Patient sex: M
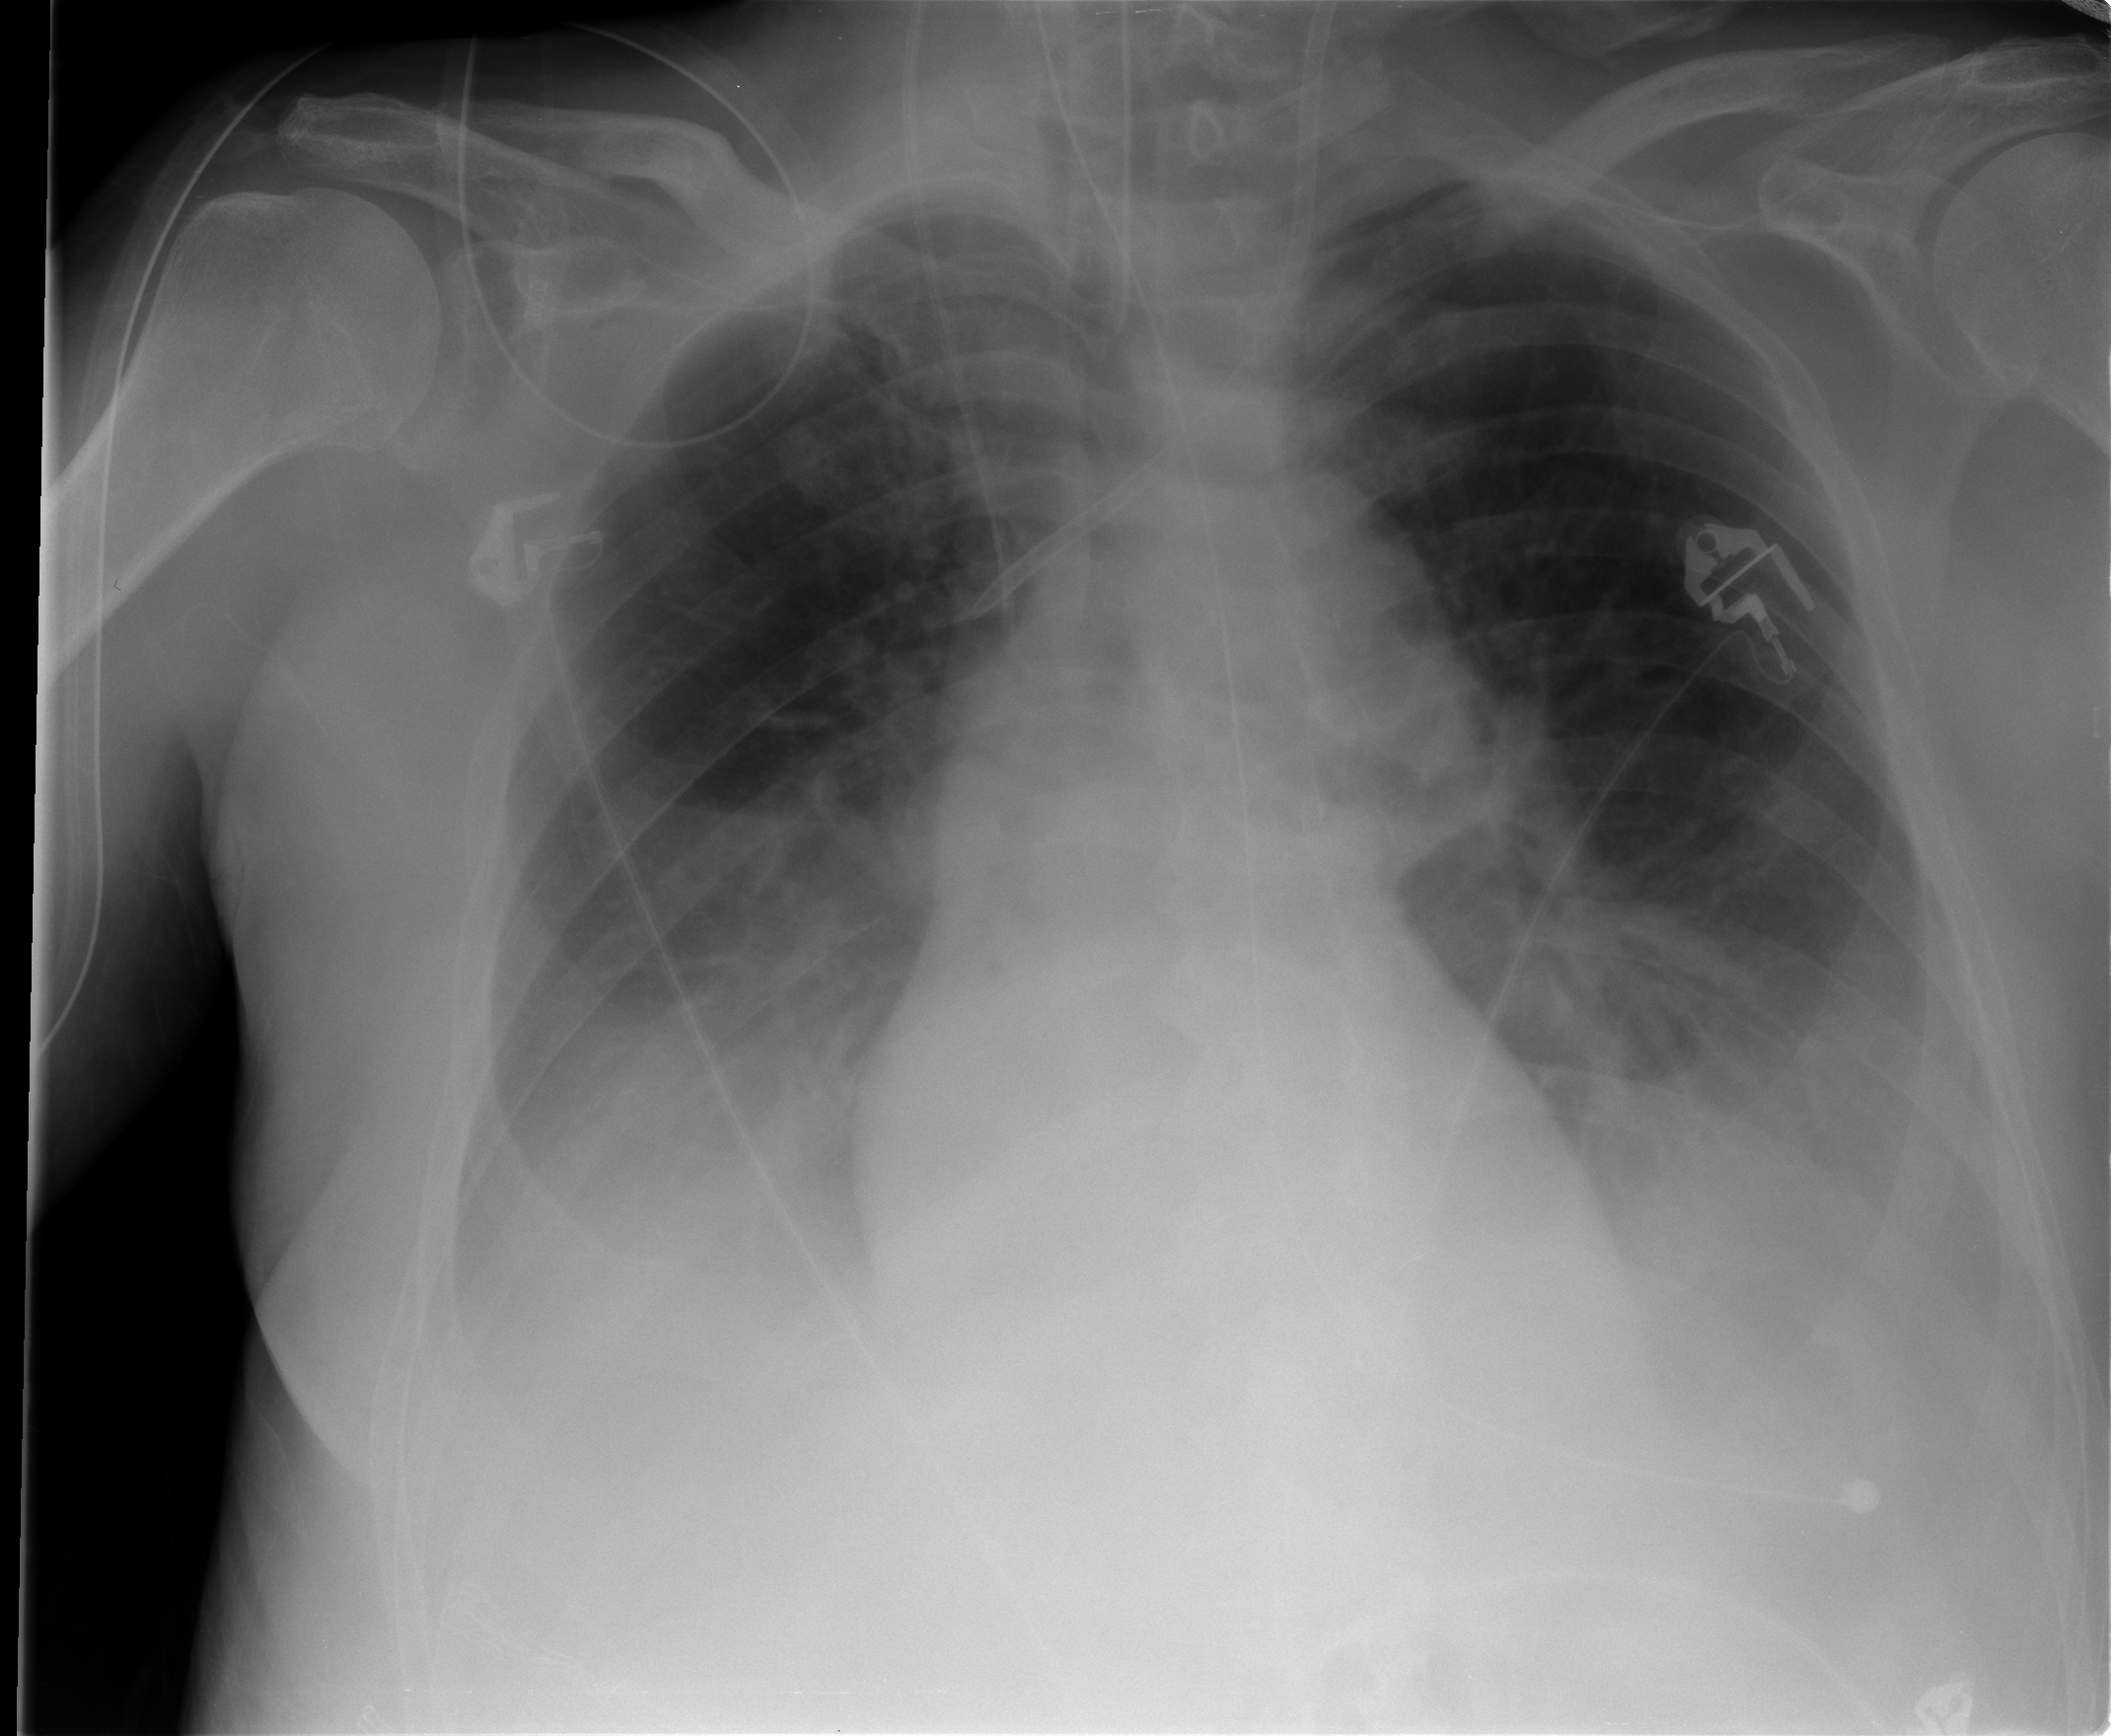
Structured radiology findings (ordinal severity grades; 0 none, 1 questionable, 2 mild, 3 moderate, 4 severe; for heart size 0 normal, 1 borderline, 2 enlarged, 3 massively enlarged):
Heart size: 0
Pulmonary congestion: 2
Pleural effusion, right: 3
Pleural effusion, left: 3
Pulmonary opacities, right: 1
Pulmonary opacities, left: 0
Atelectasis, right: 2
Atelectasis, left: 2